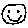
Label: smiley face